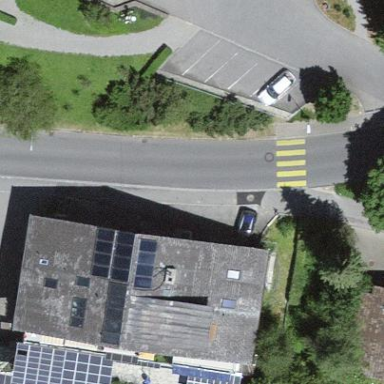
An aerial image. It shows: Gabled roof apartments building.